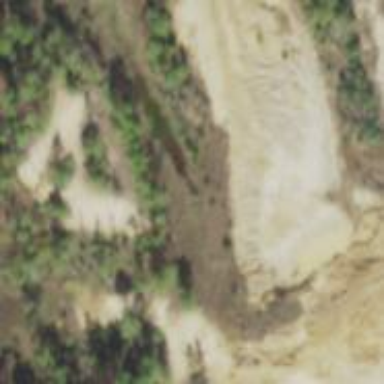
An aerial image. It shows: Spoil heap created by human activity.